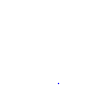
Particle: kaon